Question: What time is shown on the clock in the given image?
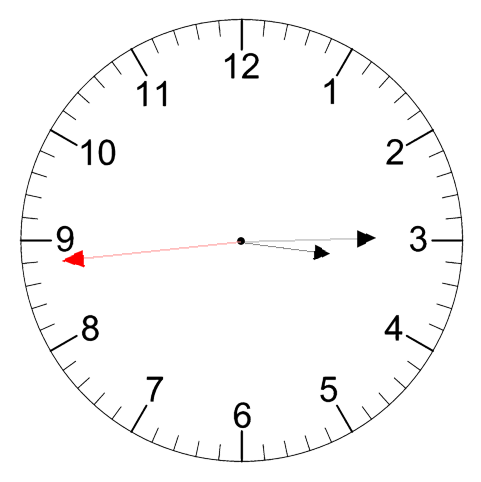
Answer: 03:14:44